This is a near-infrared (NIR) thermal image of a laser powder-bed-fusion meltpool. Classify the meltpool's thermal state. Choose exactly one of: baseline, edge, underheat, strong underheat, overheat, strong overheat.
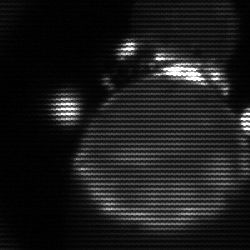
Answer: edge